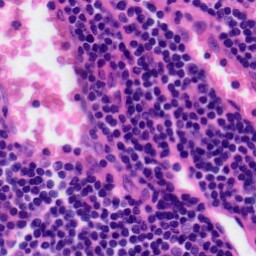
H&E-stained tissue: Tonsil